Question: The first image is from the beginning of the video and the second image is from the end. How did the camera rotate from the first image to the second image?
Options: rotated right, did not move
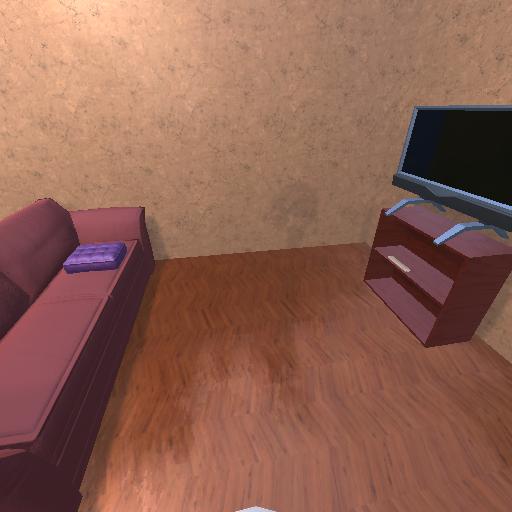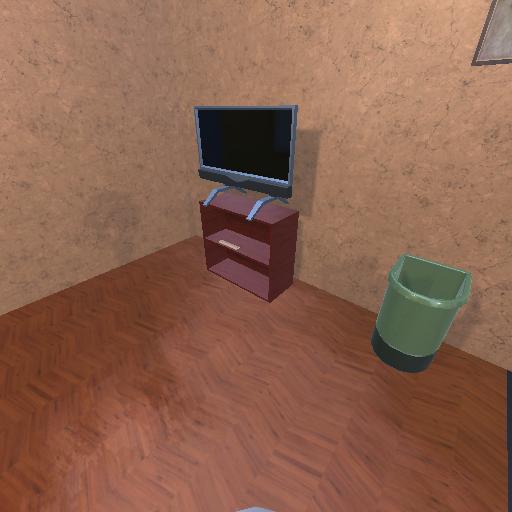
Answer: rotated right